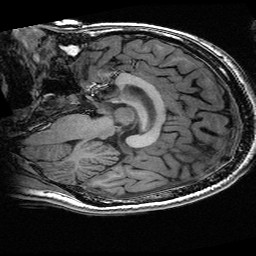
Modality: T1w
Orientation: sagittal
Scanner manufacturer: ge
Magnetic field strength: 3 T
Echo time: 0.00318 s